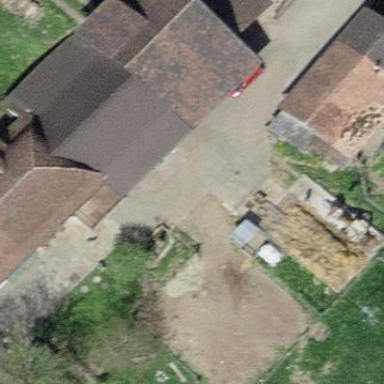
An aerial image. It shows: Farmyard area.